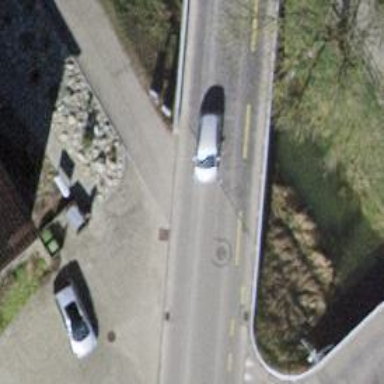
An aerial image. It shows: Tertiary road with dedicated cycle lane on the left side.